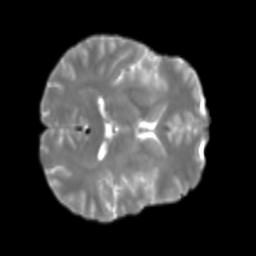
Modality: T2w
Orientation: axial
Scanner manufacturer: siemens
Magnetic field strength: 3 T
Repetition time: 4 s
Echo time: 0.0594 s